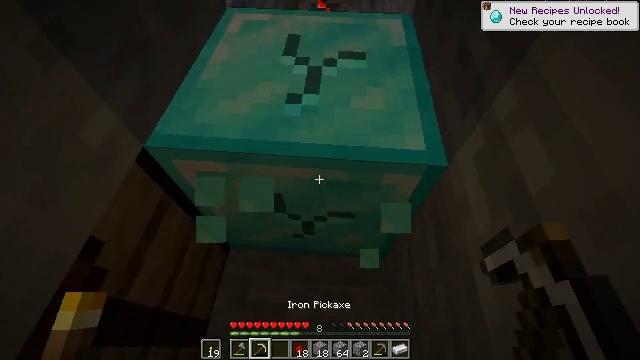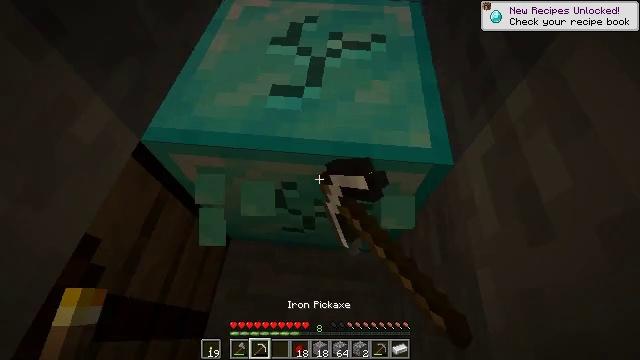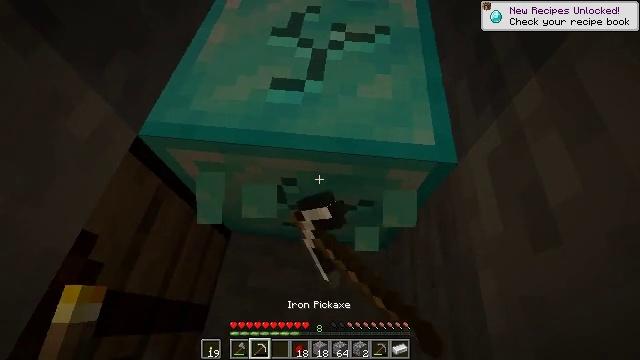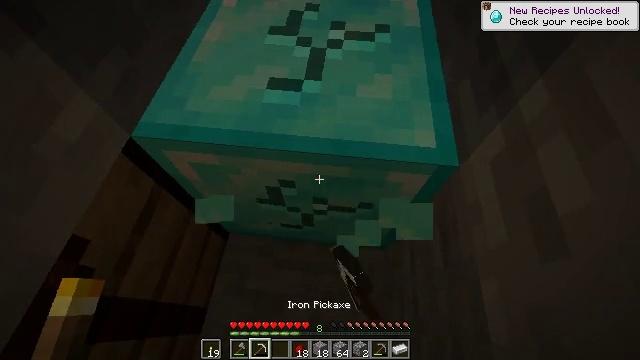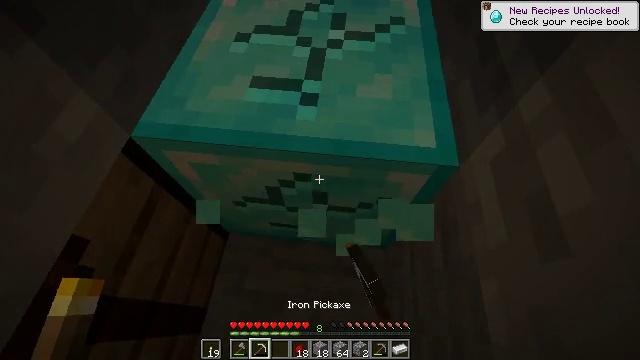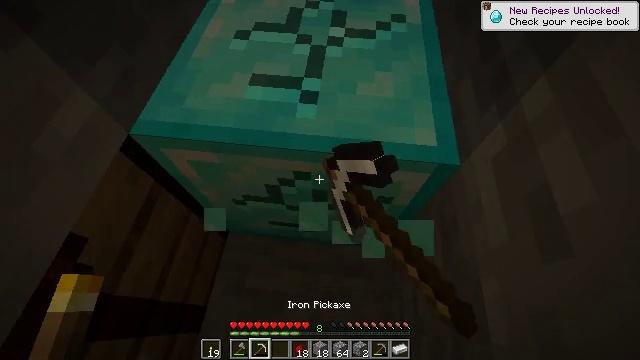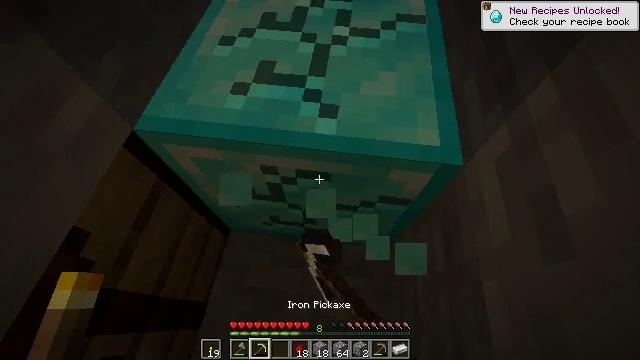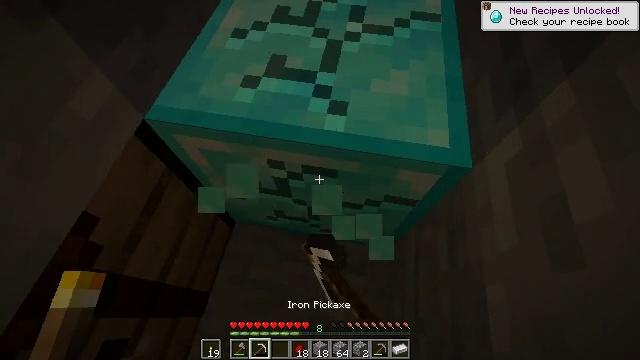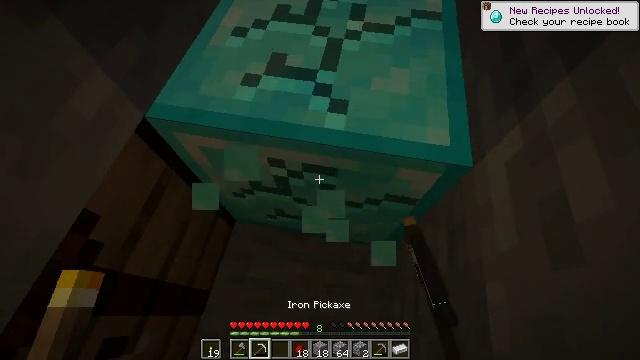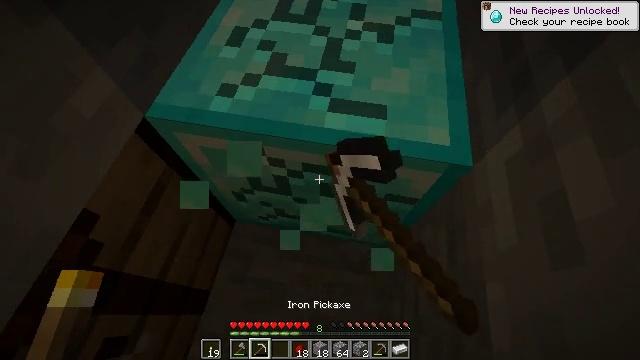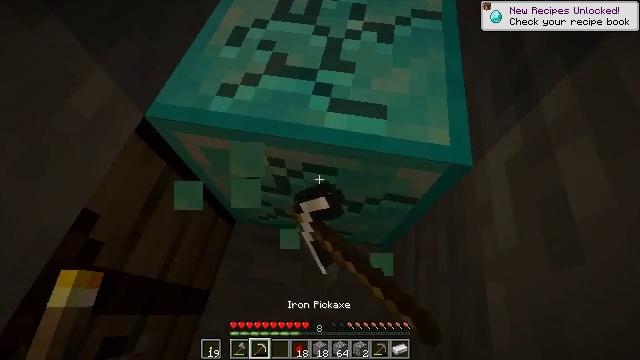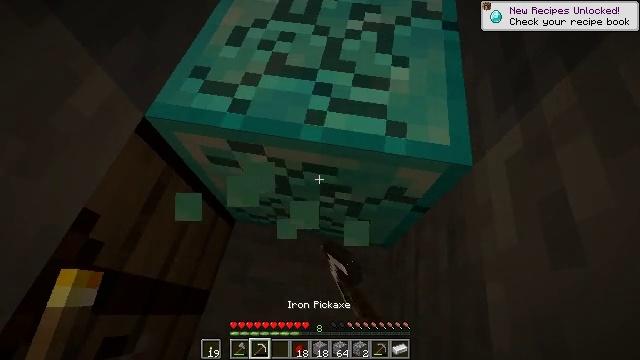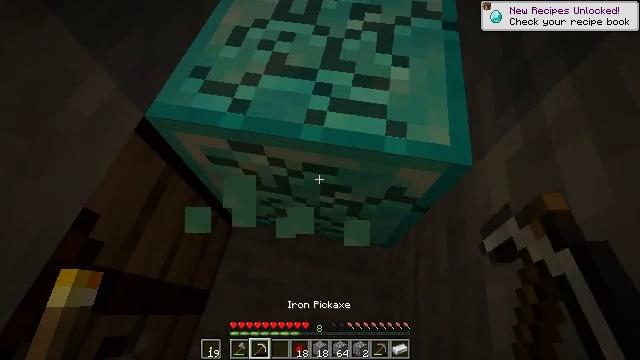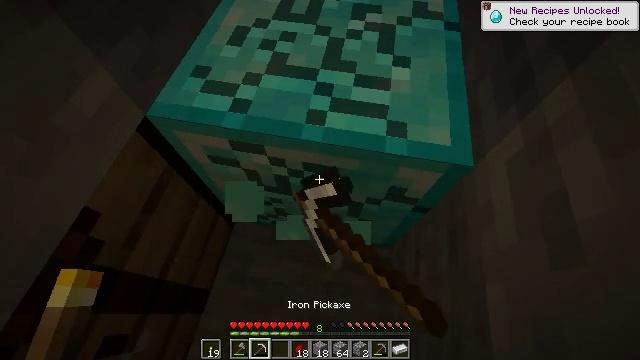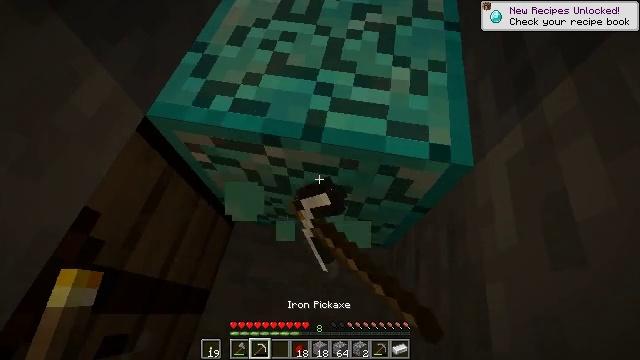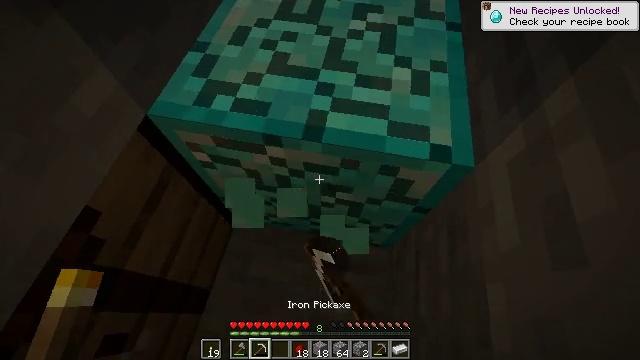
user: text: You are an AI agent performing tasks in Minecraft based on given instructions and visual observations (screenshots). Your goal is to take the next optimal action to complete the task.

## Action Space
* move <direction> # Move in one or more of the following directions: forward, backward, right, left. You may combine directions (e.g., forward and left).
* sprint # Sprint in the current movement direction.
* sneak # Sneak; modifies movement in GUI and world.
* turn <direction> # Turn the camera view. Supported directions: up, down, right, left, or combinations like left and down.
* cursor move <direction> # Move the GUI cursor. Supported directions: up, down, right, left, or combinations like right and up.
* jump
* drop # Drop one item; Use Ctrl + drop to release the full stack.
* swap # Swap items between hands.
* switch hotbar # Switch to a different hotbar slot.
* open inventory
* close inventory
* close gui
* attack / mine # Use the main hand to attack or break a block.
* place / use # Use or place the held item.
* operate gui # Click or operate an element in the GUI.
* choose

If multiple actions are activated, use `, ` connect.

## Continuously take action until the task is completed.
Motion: motion action
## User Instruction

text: Dig out the diamond block from its placement.
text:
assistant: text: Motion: turn down, attack / mine
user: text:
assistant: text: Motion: turn down, attack / mine
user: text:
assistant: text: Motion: attack / mine
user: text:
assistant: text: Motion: attack / mine
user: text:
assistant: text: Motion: attack / mine
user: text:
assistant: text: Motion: turn left, attack / mine
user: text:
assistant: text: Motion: turn left, attack / mine
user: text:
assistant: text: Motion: attack / mine
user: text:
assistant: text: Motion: attack / mine
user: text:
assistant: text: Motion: attack / mine
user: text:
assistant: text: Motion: attack / mine
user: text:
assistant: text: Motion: attack / mine
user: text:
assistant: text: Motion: attack / mine
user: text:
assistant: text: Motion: attack / mine
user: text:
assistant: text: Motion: attack / mine
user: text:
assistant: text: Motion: attack / mine
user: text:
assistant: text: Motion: attack / mine
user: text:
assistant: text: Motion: attack / mine
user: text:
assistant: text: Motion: attack / mine
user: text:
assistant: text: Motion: attack / mine
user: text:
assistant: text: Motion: attack / mine